Question: I'm trying to retrieve a list of object "Game" from my firebase database using Kotlin on Android Studio.

I am using the code below:
'''
private fun getGamesAvailable() {
var ref = FirebaseDatabase.getInstance().getReference("games")
var gamesMutableList: MutableList<Game> = mutableListOf()
val menuListener = object : ValueEventListener {
override fun onDataChange(dataSnapshot: DataSnapshot) {
for (dataValues in dataSnapshot.children) {
val game: Game? = dataValues.getValue(Game::class.java)
gamesMutableList.add(game!!)
}
val adapter = GameAdapter(applicationContext, R.layout.games_list, gamesMutableList)
listViewGames.adapter = adapter
}
override fun onCancelled(databaseError: DatabaseError) {
// handle error
}
}
ref.addListenerForSingleValueEvent(menuListener)
}
'''
but I get the error
> com.google.firebase.database.DatabaseException: Expected a List while deserializing, but got a class java.util.HashMap
I understand that the problem is I am trying to retrieve a list of Games that has a list of Players, but I don't know how to solve this. I found some posts about it on stackoverflow but I don't really understand the answers and how they solve this problem.
<URL>
<URL>
If anyone could help me understand I'll be very thankfull !
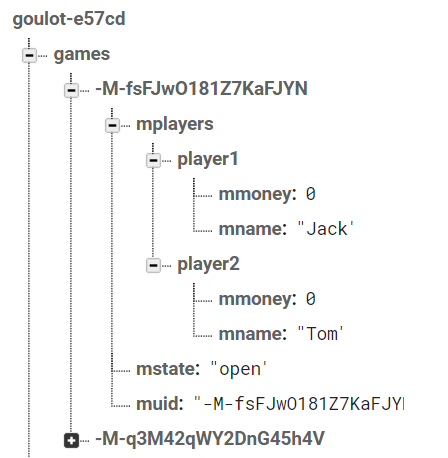
Answer: It's hard to be certain without seeing 'Game'. But my guess it that you've modeled 'mplayers' as a 'List<Player>' or 'Player[]'. Where 'Player' would be the class that models the data for each player under 'mplayers'.
Firebase has a very strict definition of what an array/list looks like, and player names as the keys does not meet that definition.
What you're showing for 'mplayers' in the JSON would translate to 'Map<String, Player>' in your code.